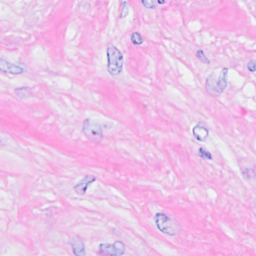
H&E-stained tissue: Breast